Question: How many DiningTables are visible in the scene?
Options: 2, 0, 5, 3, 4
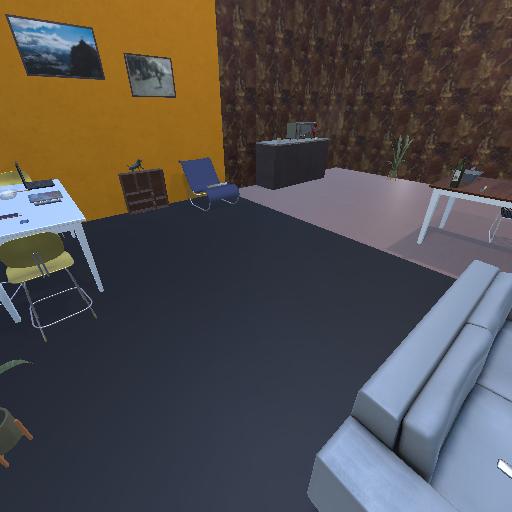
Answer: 2